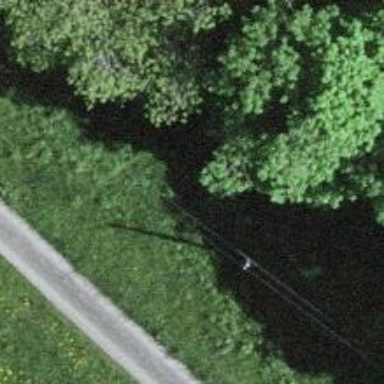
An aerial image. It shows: Power pole.